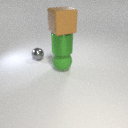
large green metal cylinder above large green rubber sphere